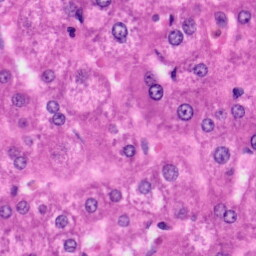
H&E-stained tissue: Liver